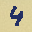
Label: 4